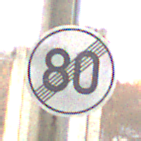
Verkehrszeichen: EndeGeschwindigkeit80
Umgebung: Roofed, Suburban
Tageszeit: MorningAfternoon
Wetter: PartlyCloudy
Licht: Natural
Jahreszeit: Winter
Kontrast: LowContrast